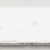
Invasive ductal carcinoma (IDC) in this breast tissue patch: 0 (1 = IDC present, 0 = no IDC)